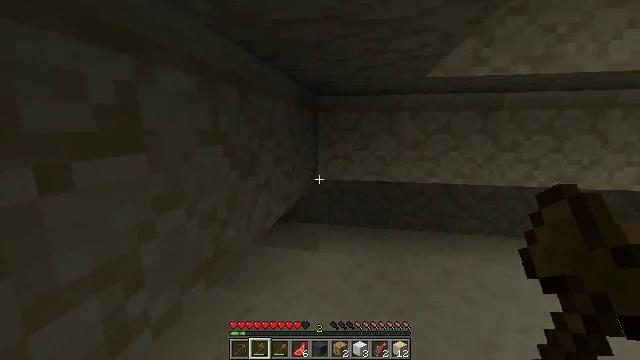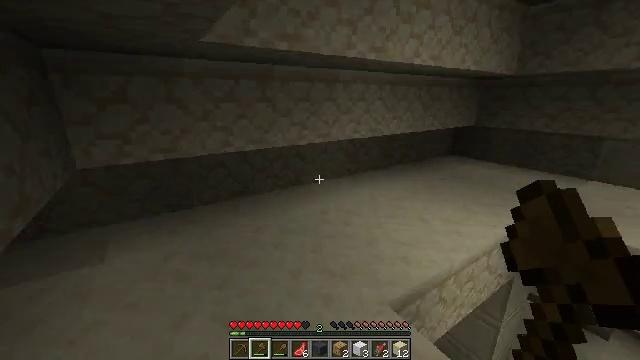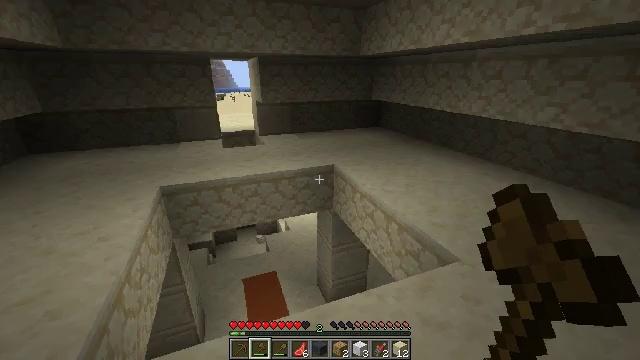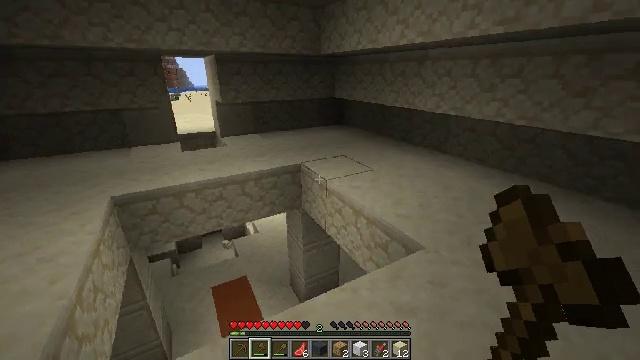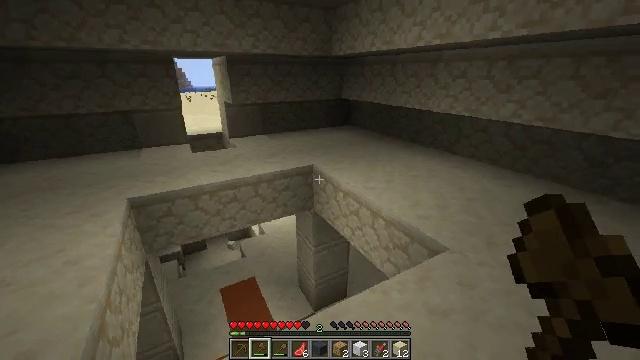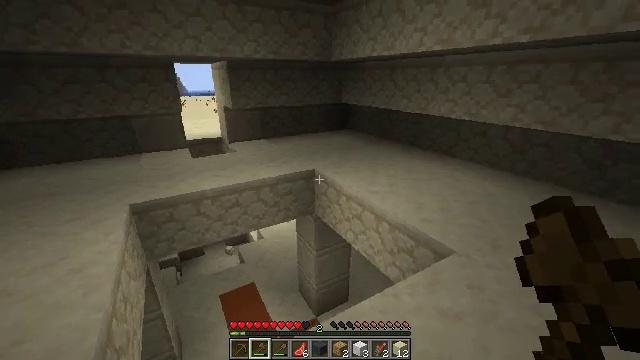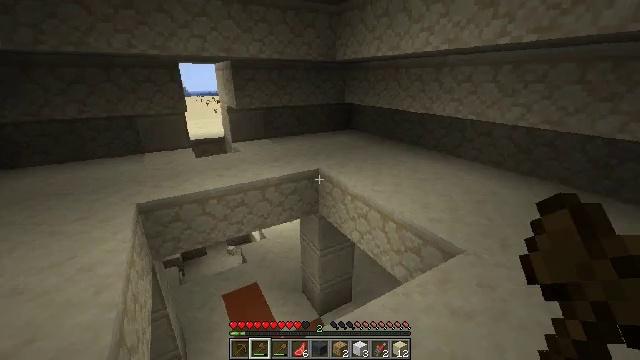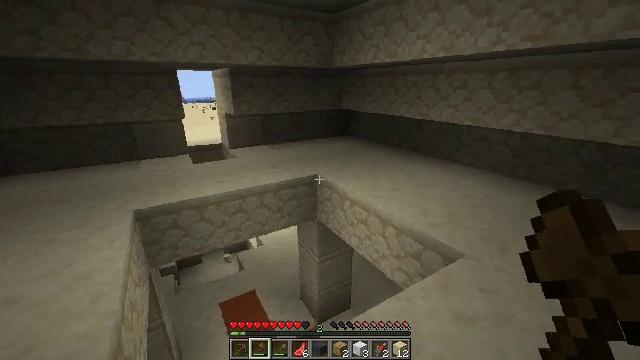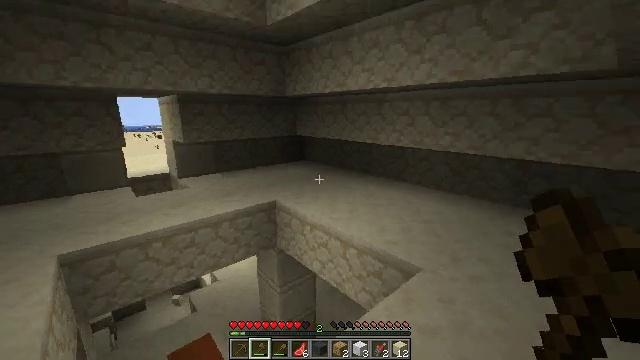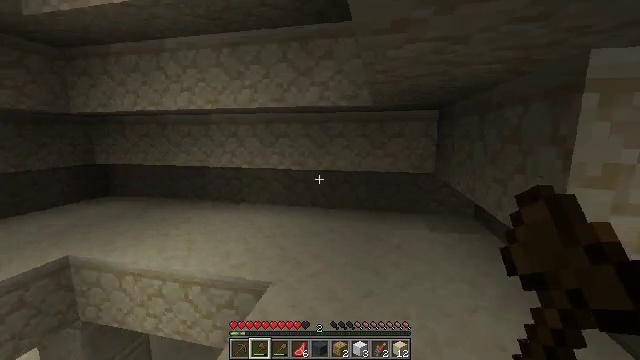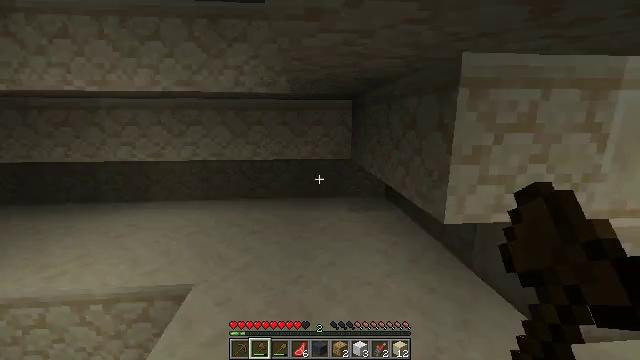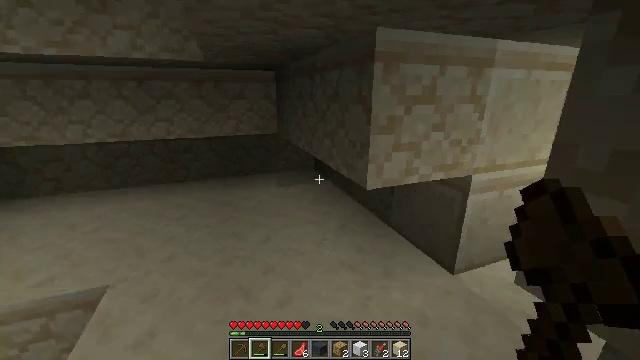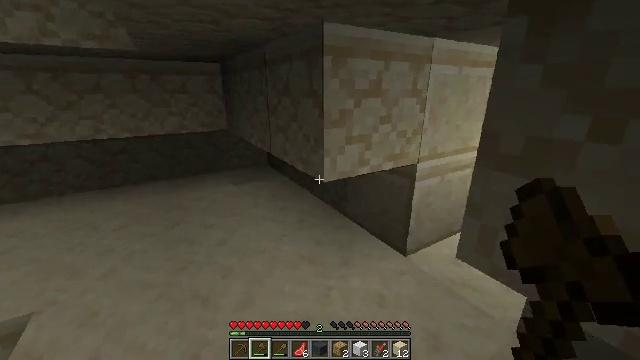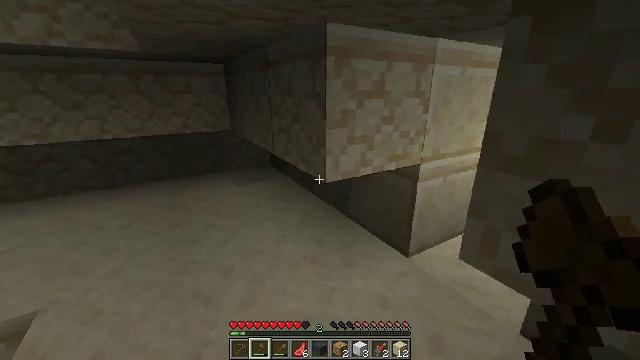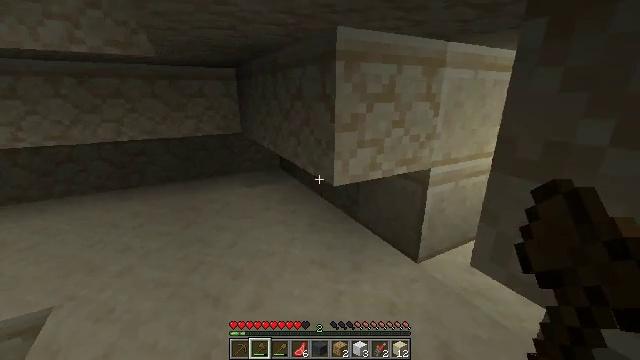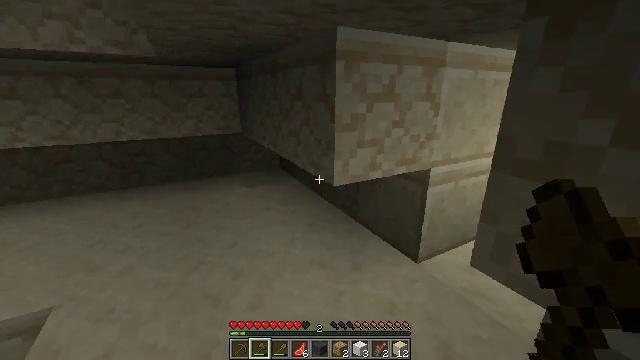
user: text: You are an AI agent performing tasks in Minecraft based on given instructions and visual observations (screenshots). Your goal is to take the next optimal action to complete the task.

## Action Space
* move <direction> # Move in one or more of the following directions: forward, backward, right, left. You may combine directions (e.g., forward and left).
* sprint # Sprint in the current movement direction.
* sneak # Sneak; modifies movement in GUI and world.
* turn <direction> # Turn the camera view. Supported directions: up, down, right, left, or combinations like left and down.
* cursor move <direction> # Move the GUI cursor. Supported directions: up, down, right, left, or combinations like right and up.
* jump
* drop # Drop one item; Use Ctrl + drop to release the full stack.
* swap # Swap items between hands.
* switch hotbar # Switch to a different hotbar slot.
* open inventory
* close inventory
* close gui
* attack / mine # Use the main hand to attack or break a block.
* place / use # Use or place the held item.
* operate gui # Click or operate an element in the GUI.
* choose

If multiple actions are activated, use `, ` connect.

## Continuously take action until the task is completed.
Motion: motion action
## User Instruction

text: Collect blue terracotta from structures.
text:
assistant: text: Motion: turn right and down
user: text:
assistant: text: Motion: move left, turn right and down
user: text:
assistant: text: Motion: move left, turn right
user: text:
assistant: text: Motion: move left
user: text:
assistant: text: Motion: turn right
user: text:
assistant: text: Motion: no_op
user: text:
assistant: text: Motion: turn up
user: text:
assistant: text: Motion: turn right and up
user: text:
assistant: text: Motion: turn right and up
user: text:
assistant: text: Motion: turn right and down
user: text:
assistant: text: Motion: turn right and down
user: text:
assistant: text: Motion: turn right and down
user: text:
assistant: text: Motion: no_op
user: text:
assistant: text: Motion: turn left
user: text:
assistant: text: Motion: no_op
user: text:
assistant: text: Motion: no_op
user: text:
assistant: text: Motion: no_op
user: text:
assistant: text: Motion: turn right
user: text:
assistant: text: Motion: turn right and up
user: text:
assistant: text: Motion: move forward and move left, turn right and up
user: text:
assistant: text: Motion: move forward and move left
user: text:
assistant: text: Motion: move forward and move left, turn right and down
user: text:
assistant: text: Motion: move forward and move left, turn right and down
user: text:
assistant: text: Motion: move forward
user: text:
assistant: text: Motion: move forward
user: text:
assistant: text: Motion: move forward
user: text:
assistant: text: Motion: move forward, turn right
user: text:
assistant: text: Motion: move forward, turn right and down
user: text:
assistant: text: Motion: move forward, turn right and down
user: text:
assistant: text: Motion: move forward